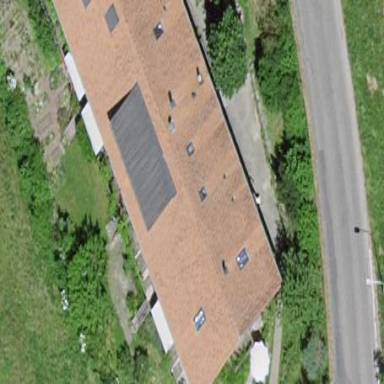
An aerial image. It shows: Terrace building.